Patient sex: F
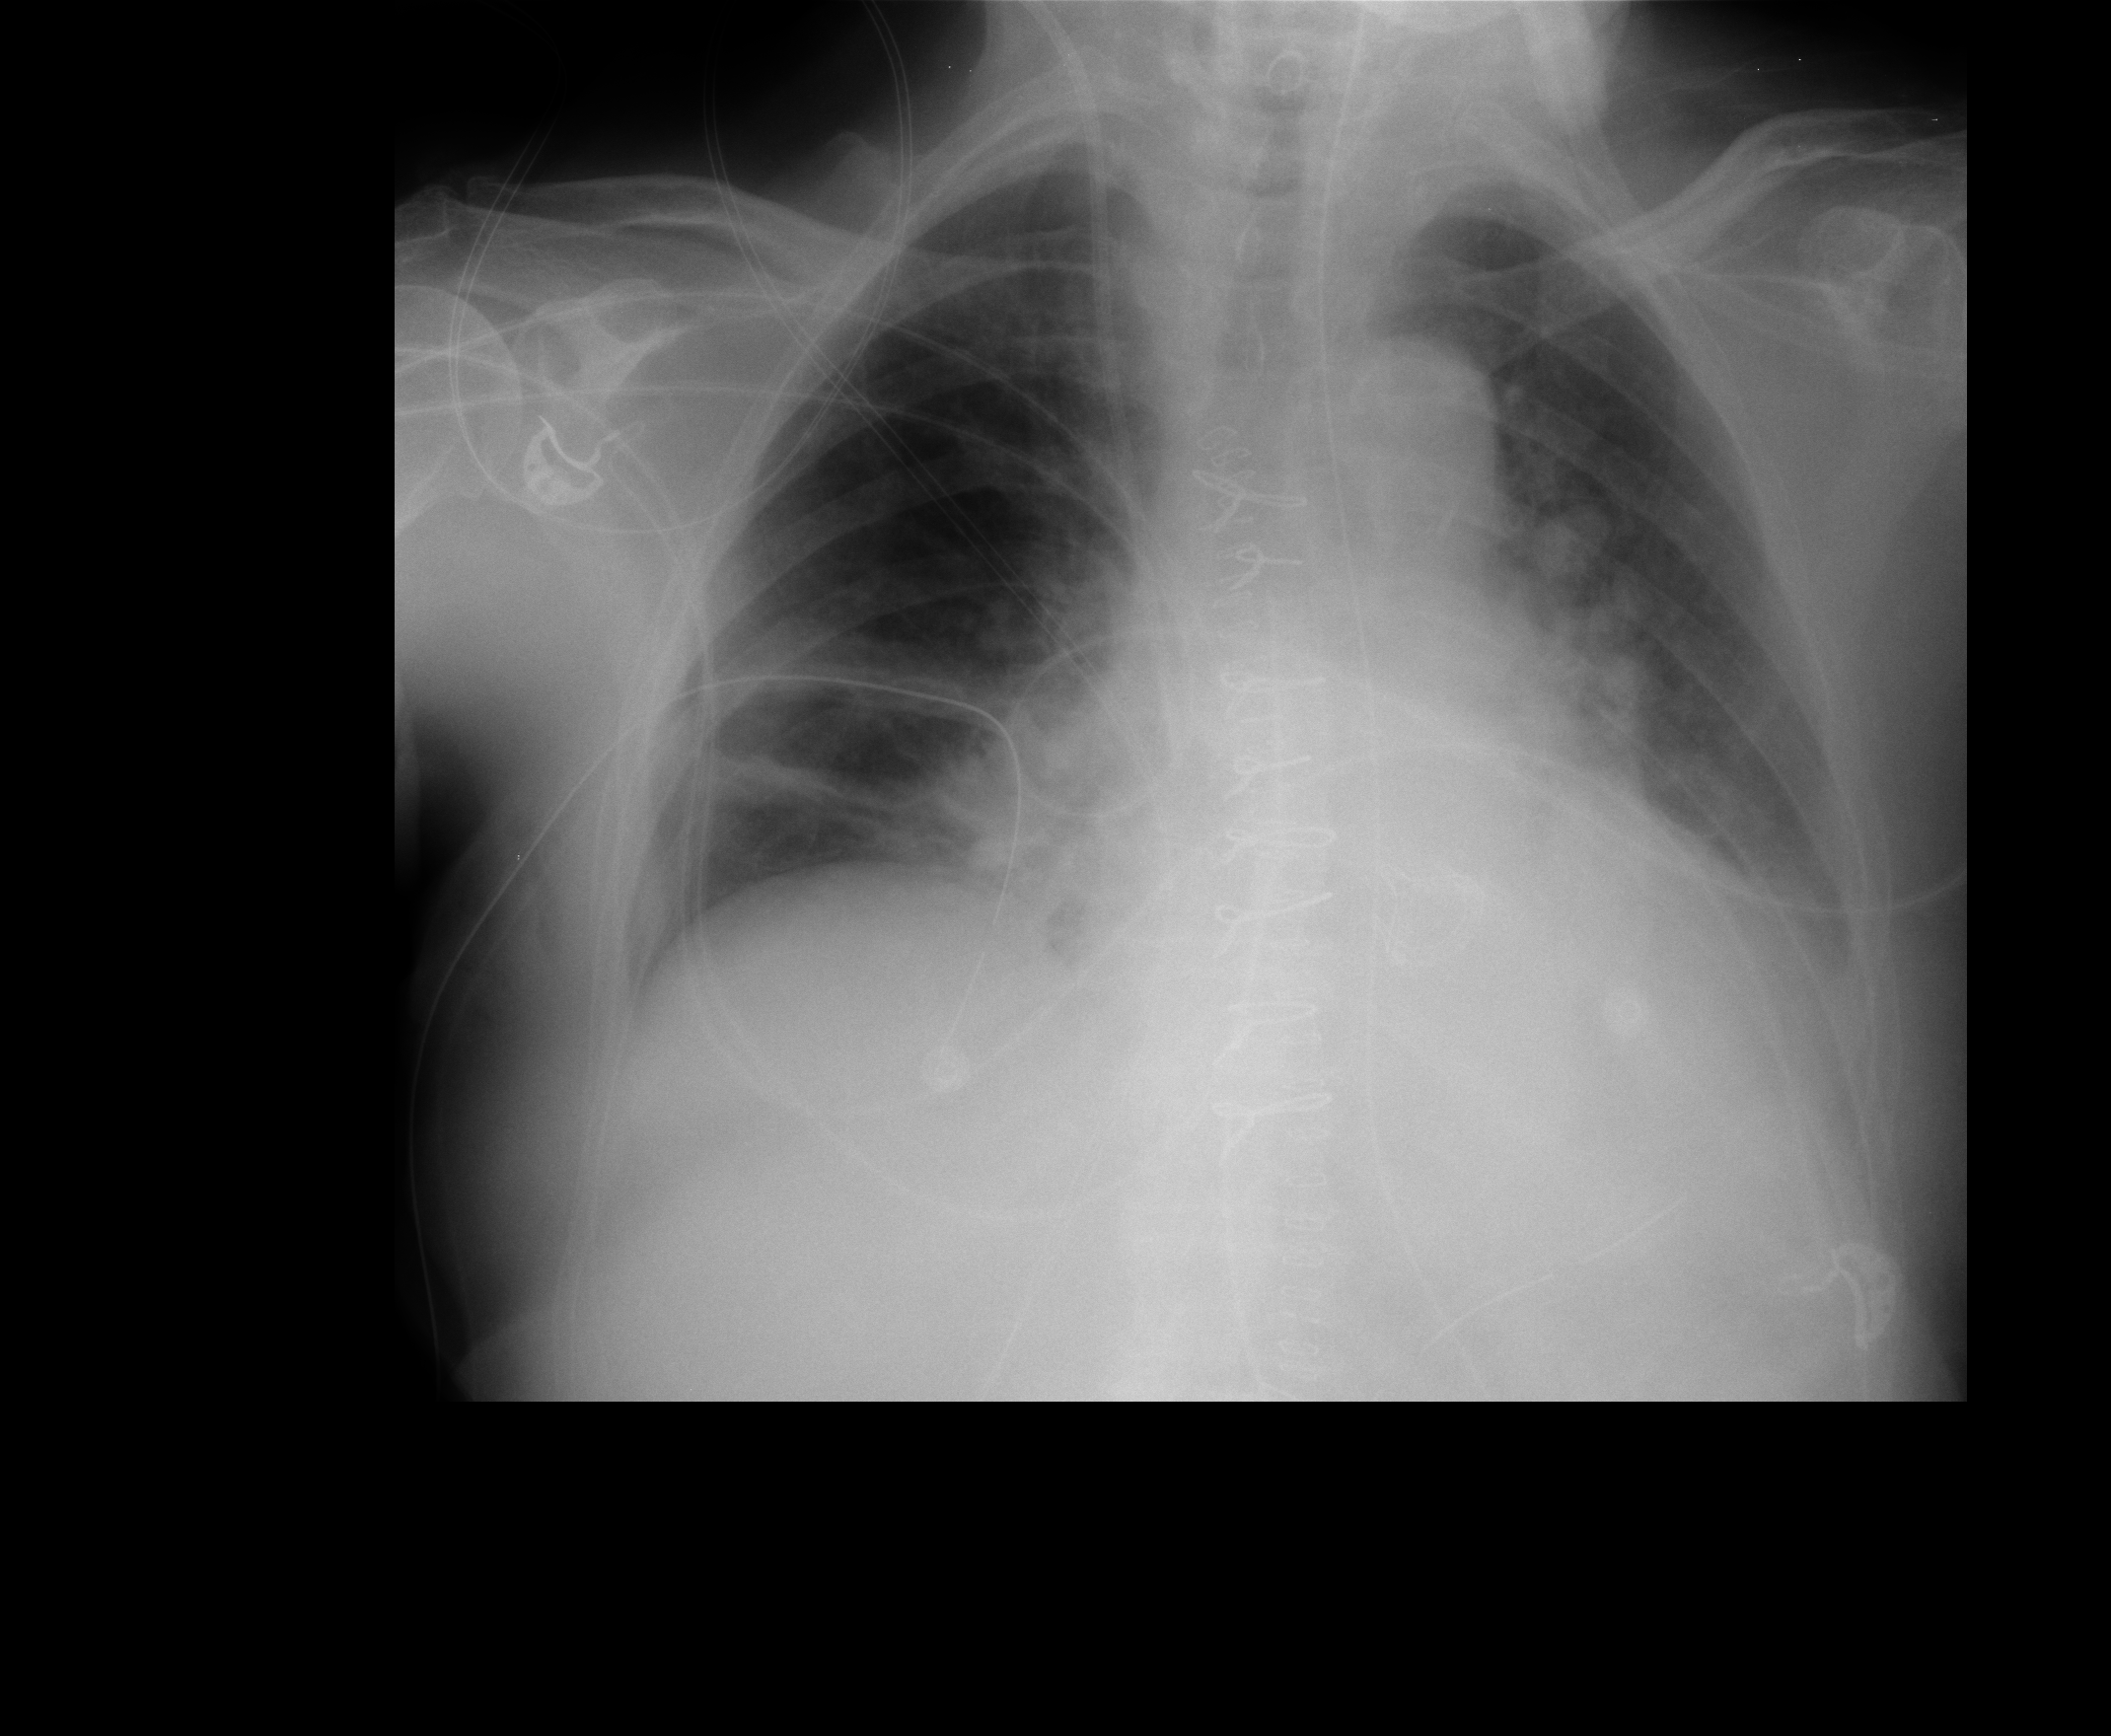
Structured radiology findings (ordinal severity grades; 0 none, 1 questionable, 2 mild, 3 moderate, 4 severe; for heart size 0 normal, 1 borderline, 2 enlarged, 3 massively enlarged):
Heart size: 2
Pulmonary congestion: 2
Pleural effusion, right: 1
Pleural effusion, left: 2
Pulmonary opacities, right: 0
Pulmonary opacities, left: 2
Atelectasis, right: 2
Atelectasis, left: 2